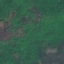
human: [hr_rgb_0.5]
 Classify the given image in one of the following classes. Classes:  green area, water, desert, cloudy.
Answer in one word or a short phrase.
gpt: green area